Question: I'm trying to model what seems like a relatively simple referral scenario. I've tried to search but I'm not exactly sure what the name is for the kind of relationship I am looking to create.
One student can refer another student to the school. Therefore each student can refer many students and each new student can only be referred by one existing student.
'''
// Model
public class Student
{
public int? ReferralID { get; set; }
public virtual Referral Referral { get; set; }
public virtual ICollection<Referral> Referrals { get; set; }
}
public class Referral
{
public int ReferringStudentID { get; set; }
public virtual Student ReferringStudent { get; set; }
public int ReferredStudentID { get; set; }
public virtual Student ReferredStudent { get; set; }
}
// Context
modelBuilder.Entity<Student>()
.HasOptional(x => x.Referral)
.WithMany()
.HasForeignKey(x => x.ReferralID);
modelBuilder.Entity<Student>()
.HasMany(x => x.Referrals)
.WithRequired(x => x.ReferringStudent)
.HasForeignKey(x => x.ReferringStudentID);
'''

What can I do to get Entity Framework to recognize that ReferringStudentID should be a foreign key? I've tried using the fluent API to describe the relationship from the Referral to the Student but the results are the same. Am I doing something wrong?
Thanks in advance! :)
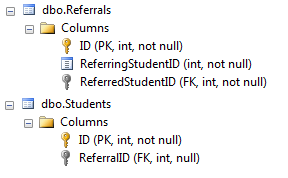
Answer: The problem is EF tries to create foreign keys with cascade deletes. Your referral table has two not nullable foreign keys to student table. That will form multiple delete paths if you delete a student. This is not allowed by SQL Server.
Change your foreign key mapping with 'ReferringStudentID' as follows
'''
modelBuilder.Entity<Student>()
.HasMany(x => x.Referrals)
.WithRequired(x => x.ReferringStudent)
.HasForeignKey(x => x.ReferringStudentID)
.WillCascadeOnDelete(false);
'''
You need to think how you are going to keep referential integrity if you allow to delete students.